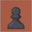
Piece: bP